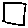
Label: square